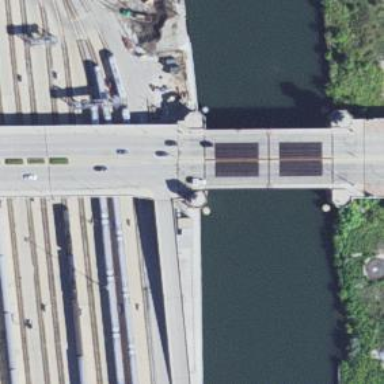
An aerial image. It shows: Bascule movable bridge on footway.